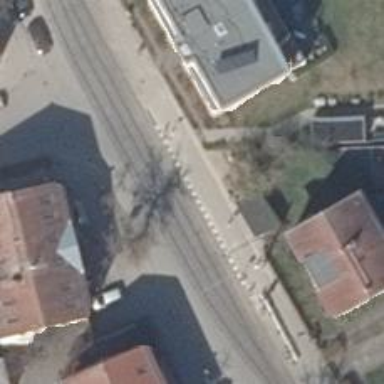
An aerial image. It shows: Tram stop.